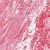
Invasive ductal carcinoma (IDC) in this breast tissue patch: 0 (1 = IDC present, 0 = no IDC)